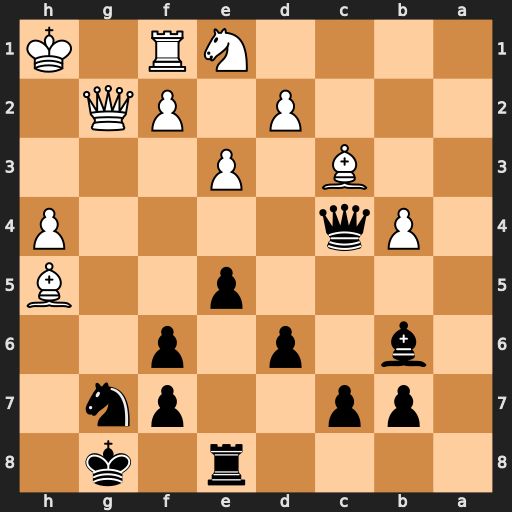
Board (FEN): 4r1k1/1pp2pn1/1b1p1p2/4p2B/1Pq4P/2B1P3/3P1PQ1/4NR1K
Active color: b
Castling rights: -
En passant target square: -
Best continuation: Qxh4+ Kg1 Qxh5